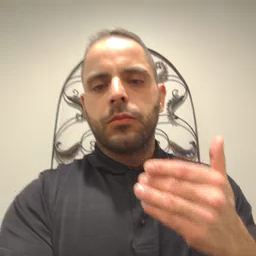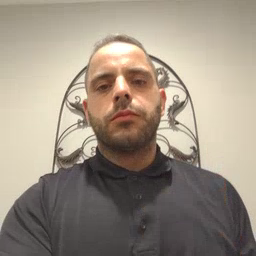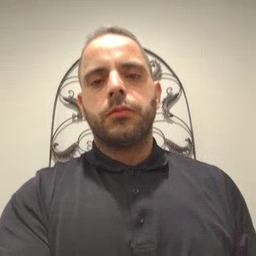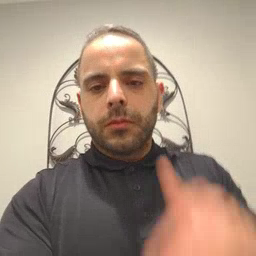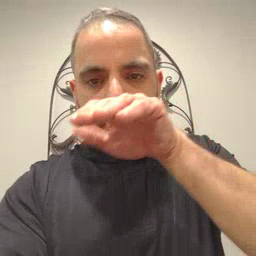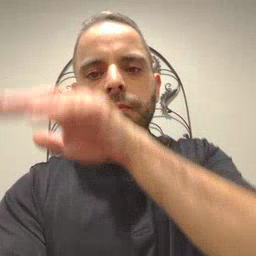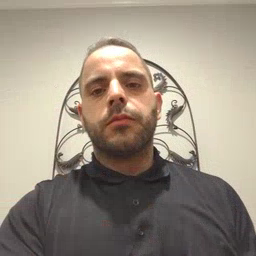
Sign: elephant